Question: Hi I have a Suversion repository in which I want to connect with InteliJ. With TortoiseSVN I have no problems. But when I tried to connect with InteliJ there is a problem. Subversion version is 1.8.10. InteliJ version 14.0.3.

> Error:svn: E170012: Unable to connect to a repository at URL
'svn+ssh://...............' svn: E170012: Can't create tunnel svn:
E720002: Can't create tunnel: The system cannot find the file
specified.
I have running with entered ppk key with pass phrase.
And more. I can revert from InteliJ but can not see history and can not commit.
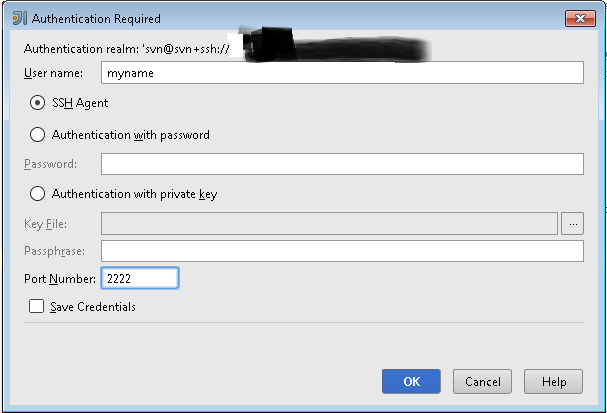
Answer: So. I in InteliJ I did:

Then I choose Subversion->Show History. User must be

And I see history and see changes.